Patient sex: M
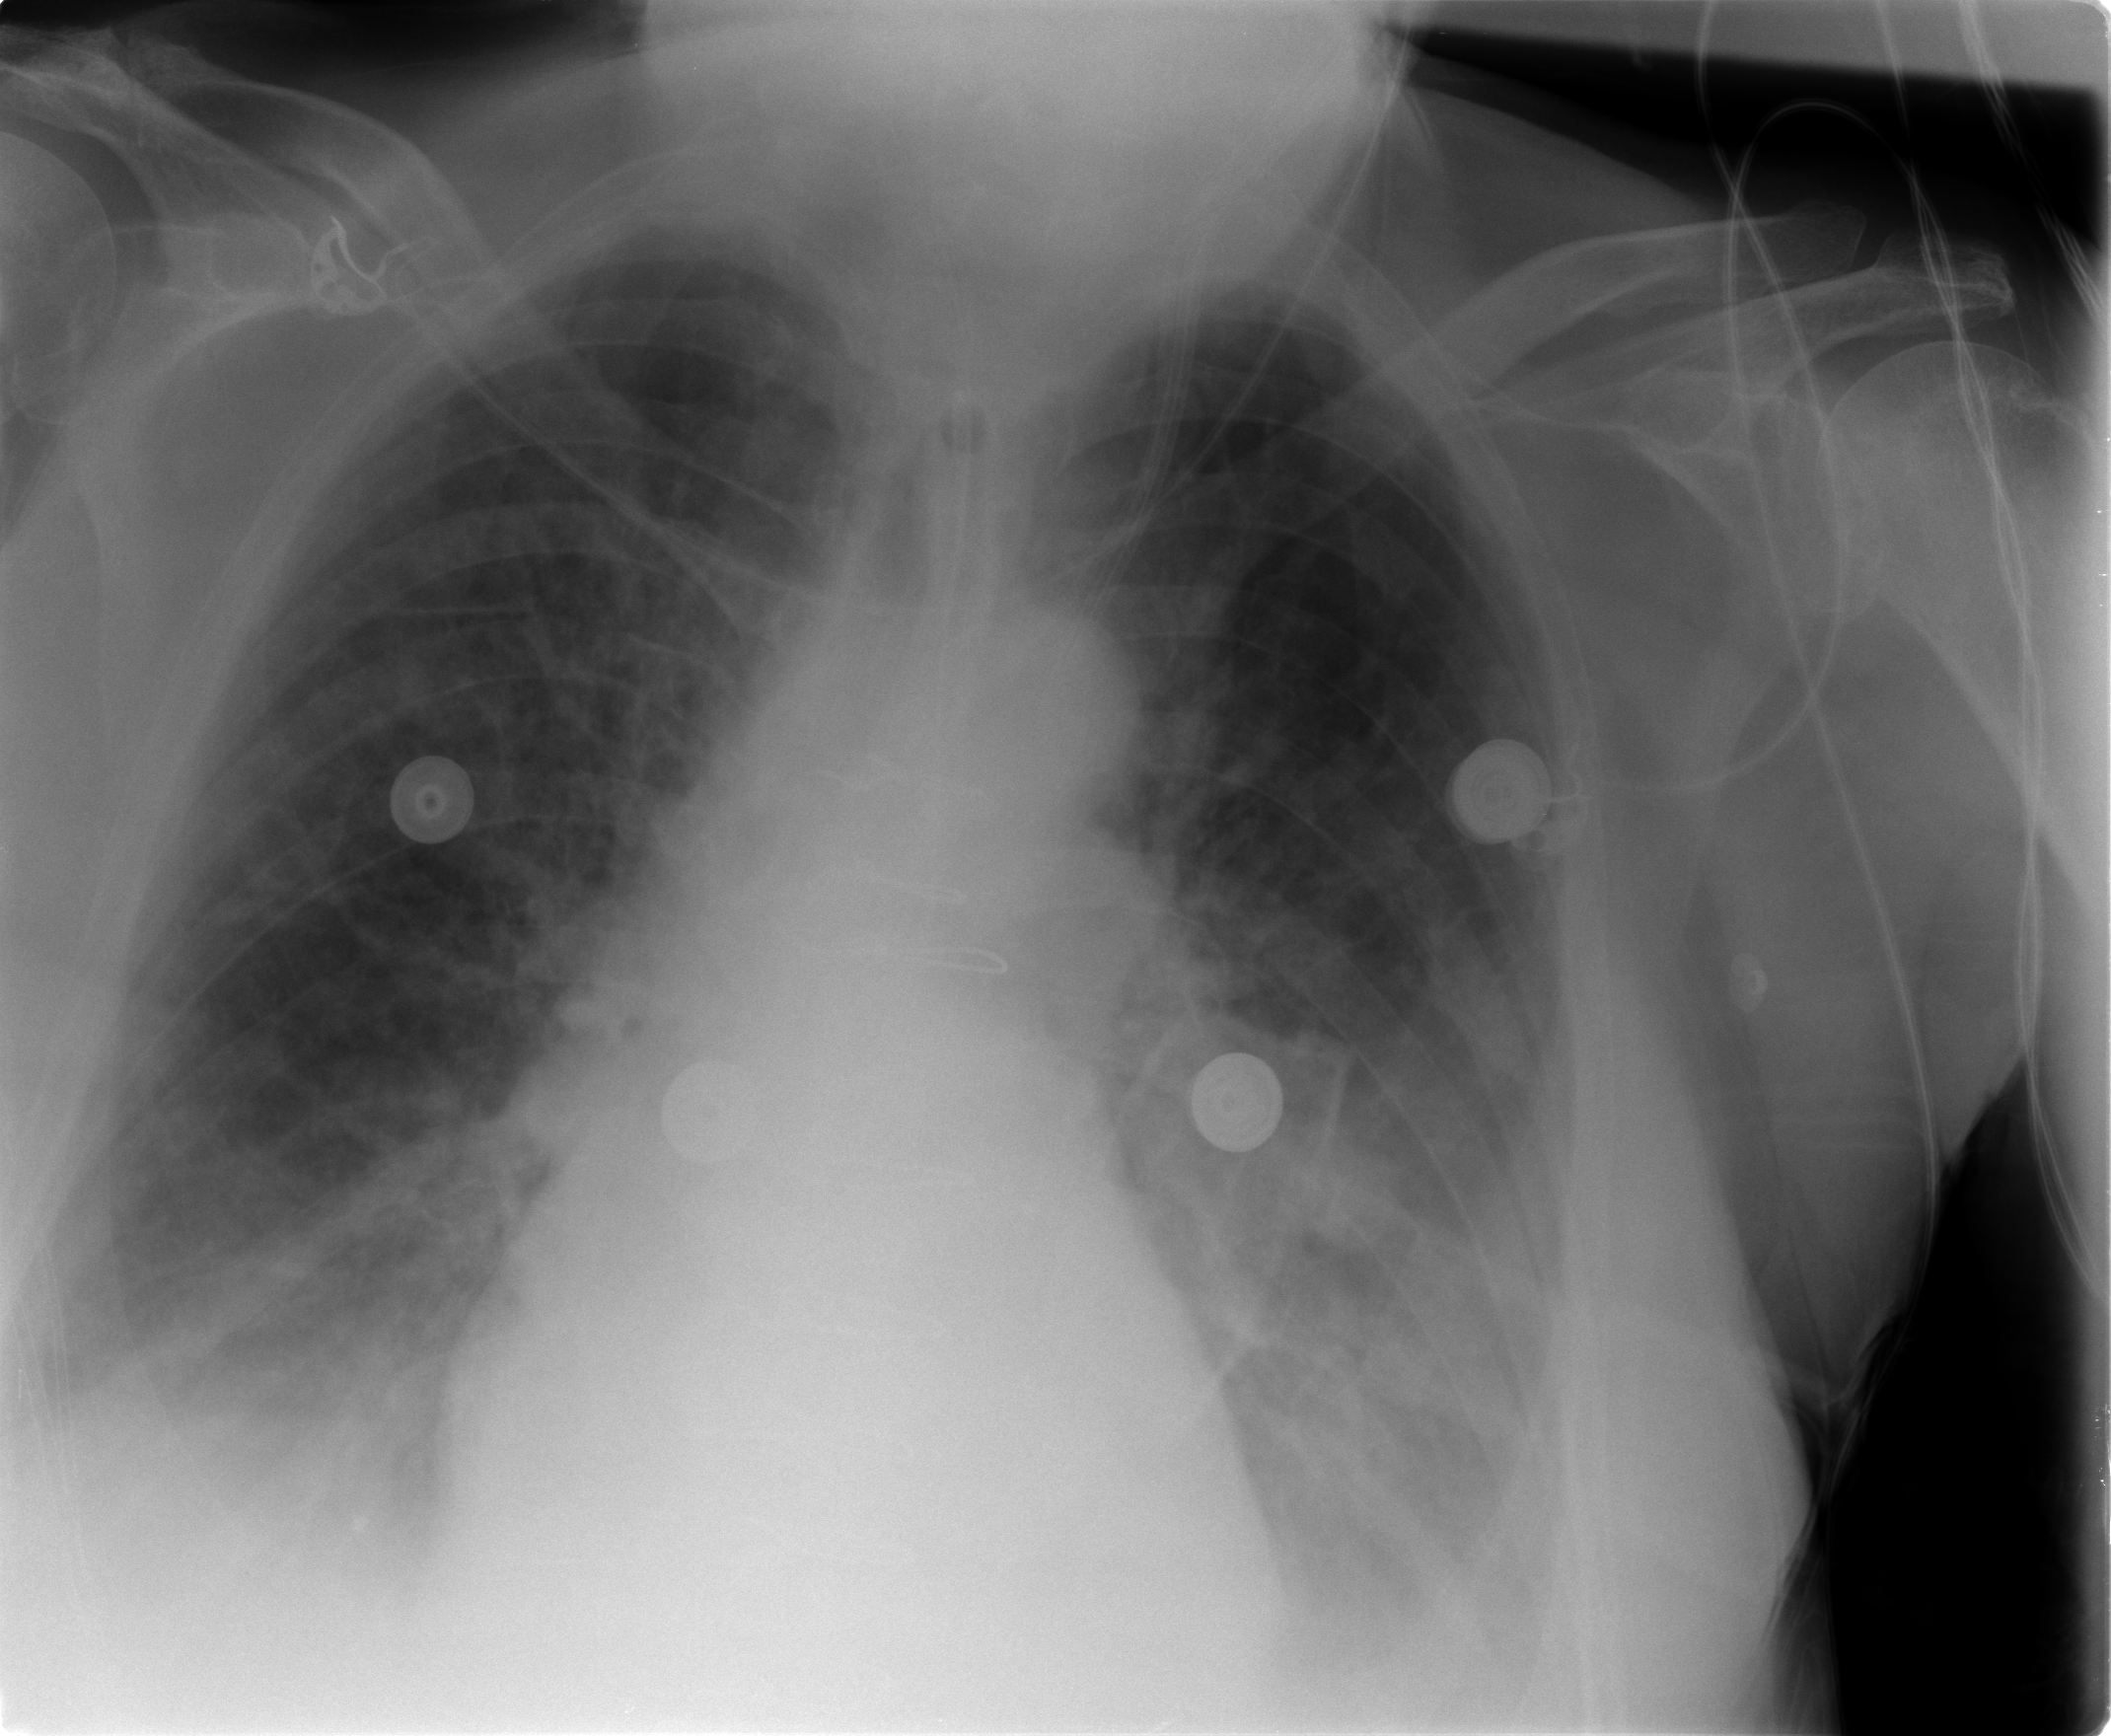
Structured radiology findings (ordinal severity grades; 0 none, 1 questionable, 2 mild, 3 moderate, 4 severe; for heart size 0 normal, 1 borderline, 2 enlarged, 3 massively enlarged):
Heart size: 1
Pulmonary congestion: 3
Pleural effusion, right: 2
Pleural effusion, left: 2
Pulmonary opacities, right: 2
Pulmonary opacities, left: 2
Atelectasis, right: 2
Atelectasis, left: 2